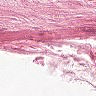
Metastatic tissue present: no